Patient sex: M
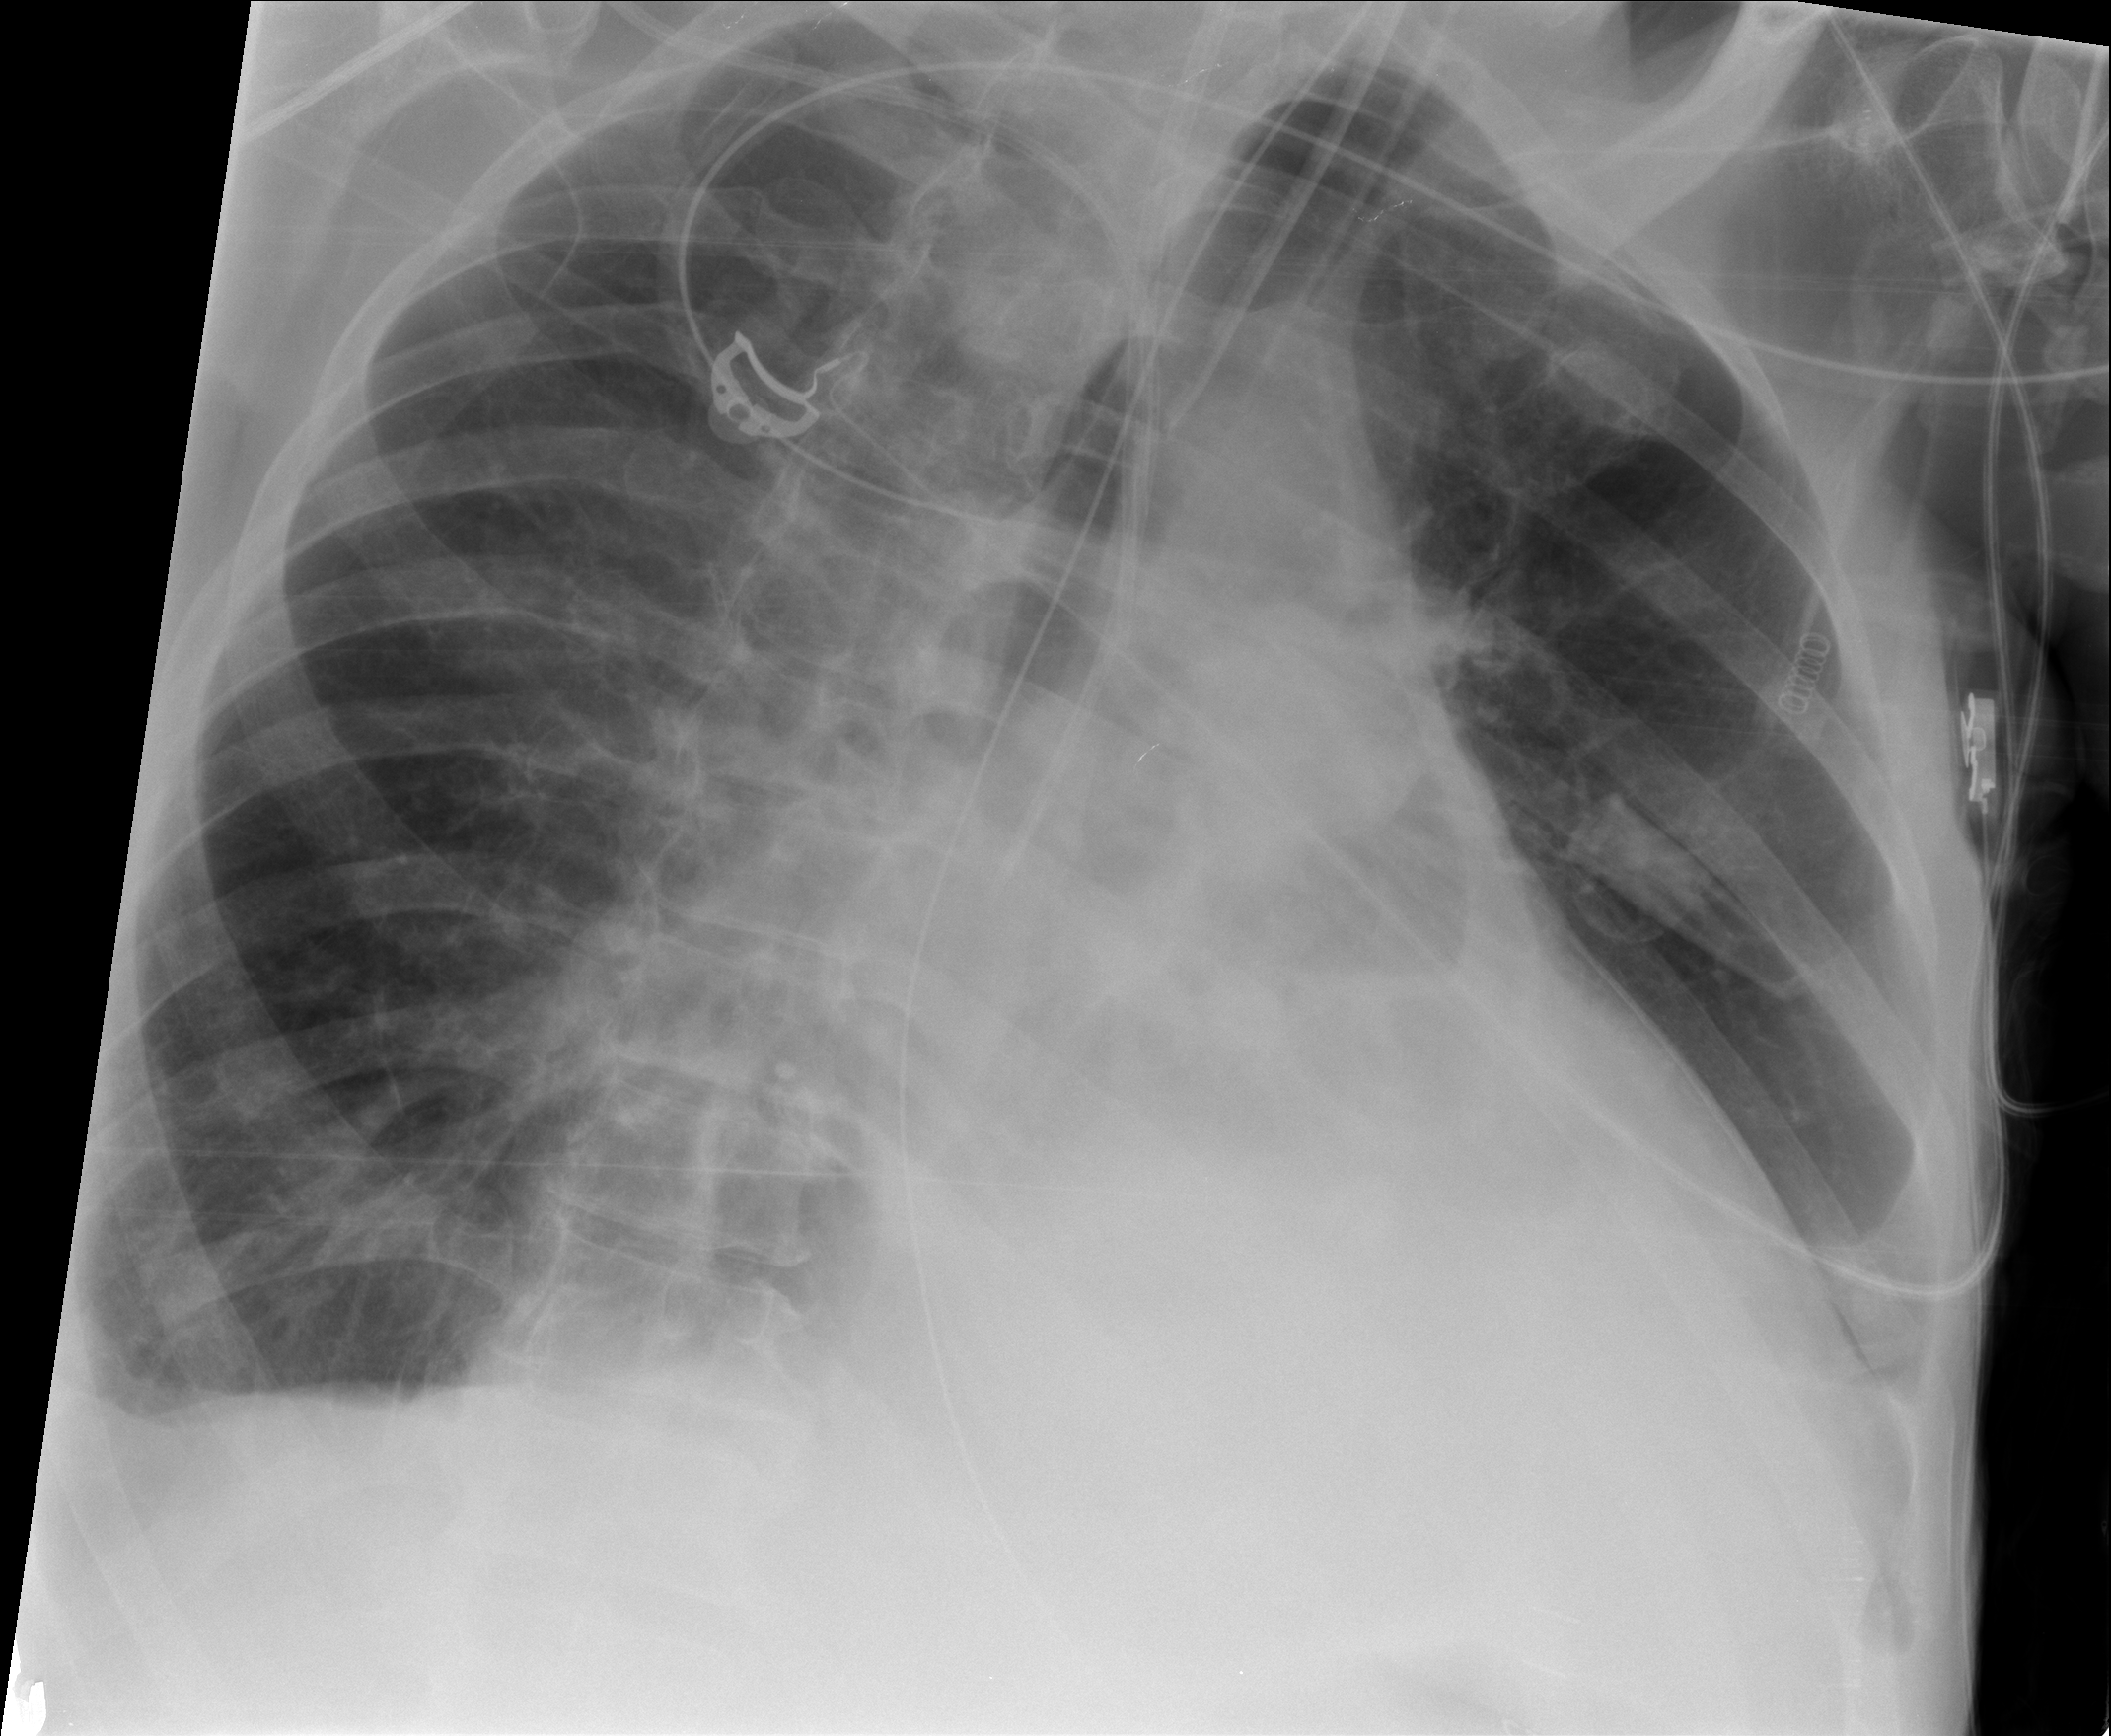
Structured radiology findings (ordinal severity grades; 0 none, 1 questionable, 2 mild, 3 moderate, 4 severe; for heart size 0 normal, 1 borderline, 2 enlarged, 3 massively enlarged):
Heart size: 0
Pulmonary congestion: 0
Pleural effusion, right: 1
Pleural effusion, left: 0
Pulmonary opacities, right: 0
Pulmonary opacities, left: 0
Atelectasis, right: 1
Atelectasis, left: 0